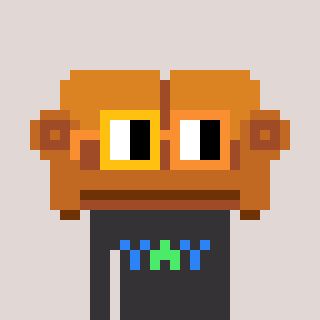
a pixel art character with square yellow and orange glasses, a couch-shaped head and a grayscale-colored body on a warm background